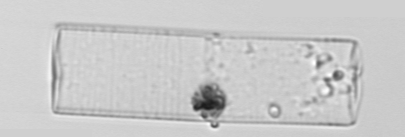
Label: Guinardia_flaccida